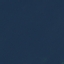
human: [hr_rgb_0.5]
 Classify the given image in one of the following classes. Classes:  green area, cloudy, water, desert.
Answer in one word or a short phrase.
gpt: water